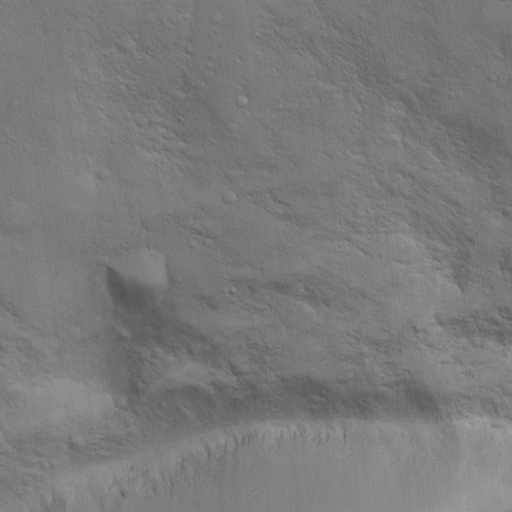
Classes present: Background